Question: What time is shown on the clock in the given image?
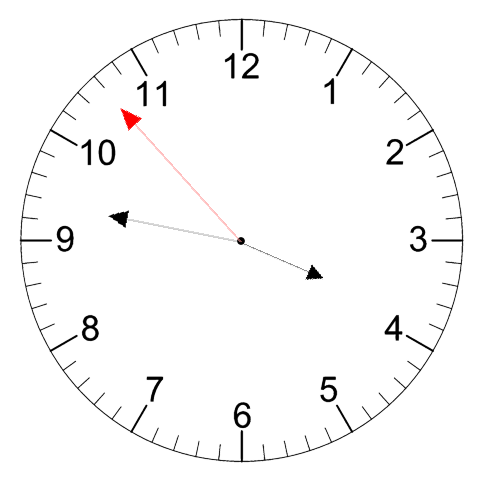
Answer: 03:46:53